Question: The main activity of the application I'm working on, extends FragmentActivity. However, I'd like to use the 'android.support.v7.app.ActionBarDrawerToggle' and 'android.support.v7.widget.Toolbar'. Unfortunately, FragmentActivity does not have a setSupportActionBar() method.
So I can't use 'FragmentActivity.setActionBar(android.support.v7.widget.Toolbar)', and if I use an 'android.widget.Toolbar' I can't pass that into the 'android.support.v4.app.ActionBarDrawerToggle' constructor
I'm trying to get the look of the action bar from newer applications, but I'm having trouble figuring out how to do it.
For reference, I'm trying to get the action bar to look similar to this.

I'm probably going about this completely wrong, so feel free to point me in the right direction.
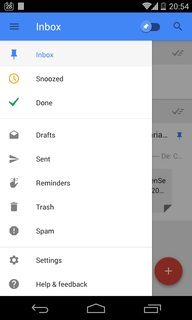
Answer: Use
'''
android.support.v7.app.ActionBarActivity
'''